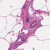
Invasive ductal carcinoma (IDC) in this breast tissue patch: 0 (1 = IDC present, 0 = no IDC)